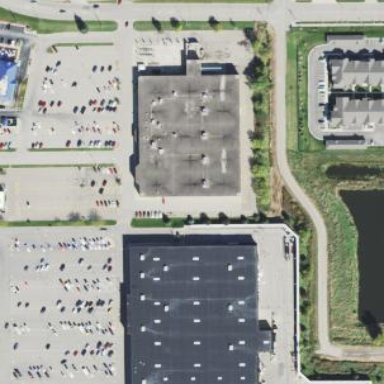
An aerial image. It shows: Retail building.